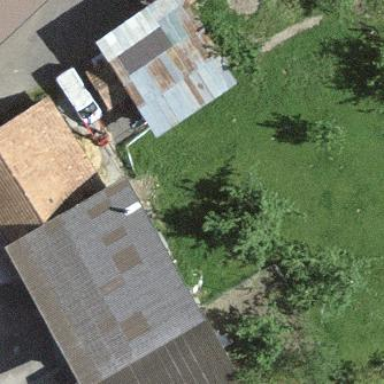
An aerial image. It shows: Rural barn.